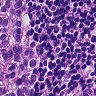
Metastatic tissue present: yes